Question: I'm trying to include a file in an ASP.NET filesystem publish that's not included in the solution (it's autogenerated from a post-build script). According to <URL>, I should be able to add a reference to the file in my '.pubxml' definition using the '<_CustomFiles>' element. Here's what my '.pubxml' file looks like:
'''
<Project ToolsVersion="4.0" xmlns="http://schemas.microsoft.com/developer/msbuild/2003">
<PropertyGroup>
<WebPublishMethod>FileSystem</WebPublishMethod>
<LastUsedBuildConfiguration>Debug</LastUsedBuildConfiguration>
<LastUsedPlatform>Any CPU</LastUsedPlatform>
<SiteUrlToLaunchAfterPublish />
<LaunchSiteAfterPublish>True</LaunchSiteAfterPublish>
<ExcludeApp_Data>False</ExcludeApp_Data>
<publishUrl>(publish URL here)</publishUrl>
<DeleteExistingFiles>False</DeleteExistingFiles>
</PropertyGroup>
<PropertyGroup>
<CopyAllFilesToSingleFolderForPackageDependsOn>
CustomCollectFiles;
$(CopyAllFilesToSingleFolderForPackageDependsOn);
</CopyAllFilesToSingleFolderForPackageDependsOn>
<CopyAllFilesToSingleFolderForMsdeployDependsOn>
CustomCollectFiles;
$(CopyAllFilesToSingleFolderForPackageDependsOn);
</CopyAllFilesToSingleFolderForMsdeployDependsOn>
</PropertyGroup>
<Target Name="CustomCollectFiles">
<ItemGroup>
<_CustomFiles Include="scriptspp.min.js" />
<FilesForPackagingFromProject Include="%(_CustomFiles.Identity)">
<DestinationRelativePath>Extra Files\%(RecursiveDir)%(Filename)%(Extension)</DestinationRelativePath>
</FilesForPackagingFromProject>
</ItemGroup>
</Target>
</Project>
'''
The second '<PropertyGroup>' and the '<Target>' elements were added by me.
However, Visual Studio isn't recognizing the '<_CustomFiles>' element and the file isn't being included in the publish. Notice the green squiggly line underneath the element:

When I hover over it, the following error message is shown:
'''
The element 'ItemGroup' in namespace 'http://schemas.microsoft.com/developer/msbuild/2003' has invalid child element '_CustomFiles' in namespace 'http://schemas.microsoft.com/developer/msbuild/2003'
'''
Why is this element not recognized by Visual Studio? What do I need to change in order to include this file in my filesystem publish?
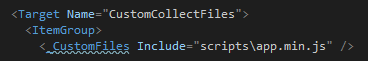
Answer: Figured it out. I misunderstood the purpose of the '<_CustomFiles>' element. It seems this is a custom element (i.e. not part of the XML schema, hence the VS warning) used to pass information to the '<FilesForPackaginFromProject>' element below it.
It turns out this method working for me, I was simply using the relative paths incorrectly.